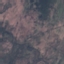
Label: HerbaceousVegetation